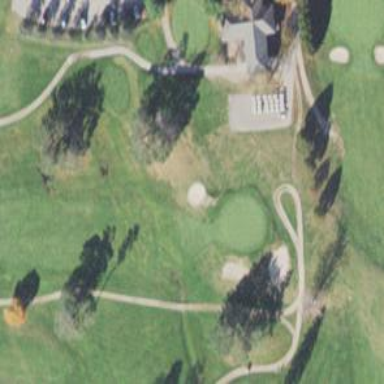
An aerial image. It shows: Water hazard in golf course. The hazard is natural water feature.